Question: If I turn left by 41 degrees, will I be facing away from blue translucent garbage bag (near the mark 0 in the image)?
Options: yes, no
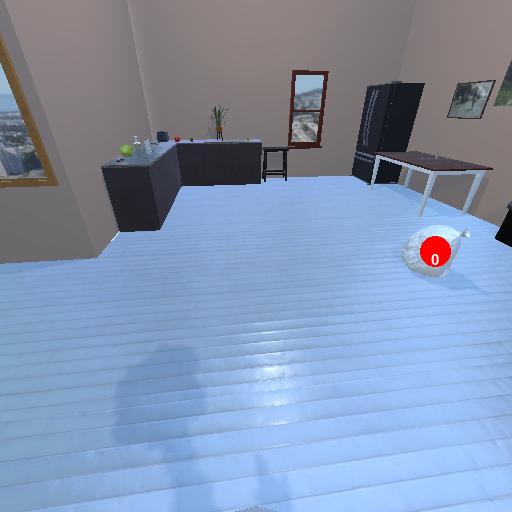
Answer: yes